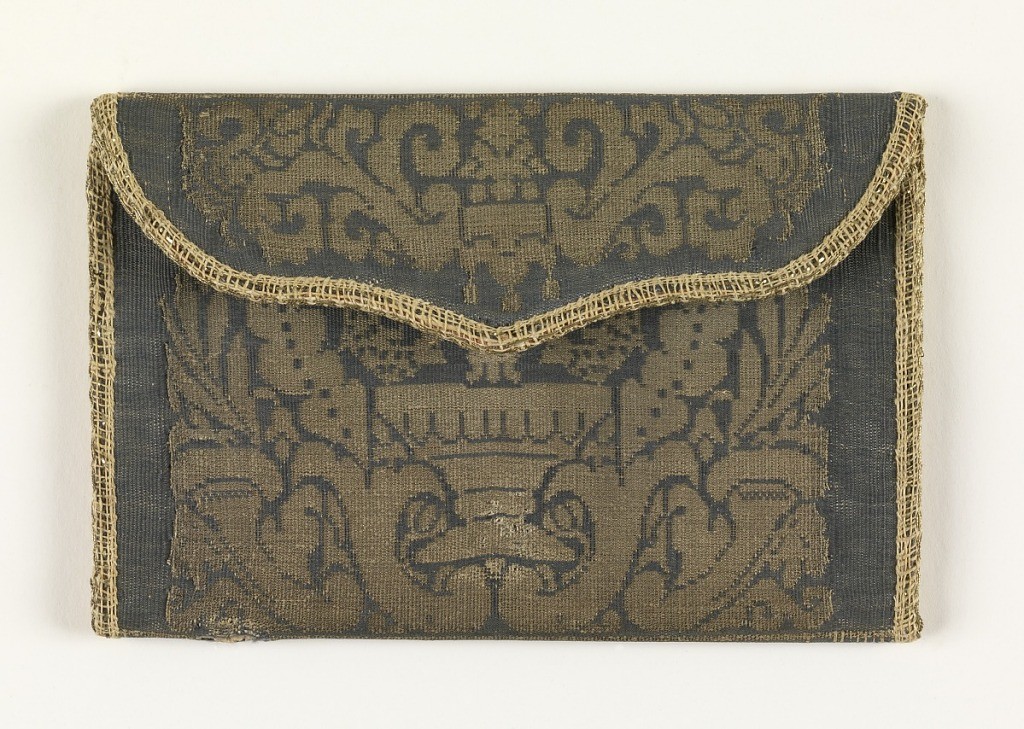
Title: Purse
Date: late 17th–early 18th century
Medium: silk, metal Technique: woven
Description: Envelope-shaped case of dull blue silk with woven design of silver. Back, silver urn with three fleurs-de-lis above and at sides. Confronted dolphins. Framed with heavy symmetrical foliage. Front same. Lined with pink silk and bound with narrow braid. Threaded with silver.